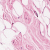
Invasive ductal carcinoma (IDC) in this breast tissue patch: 0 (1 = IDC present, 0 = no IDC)